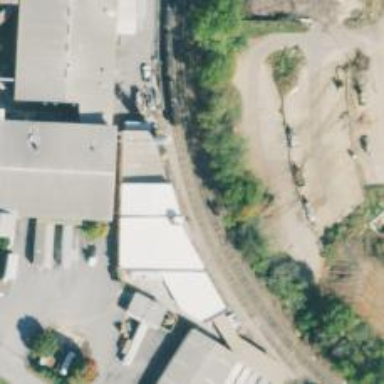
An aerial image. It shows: Rail spur service.